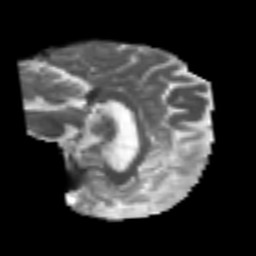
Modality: T2w
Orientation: sagittal
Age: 60
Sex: female
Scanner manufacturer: siemens
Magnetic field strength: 3 T
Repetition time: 4.999 s
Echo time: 0.07946 s